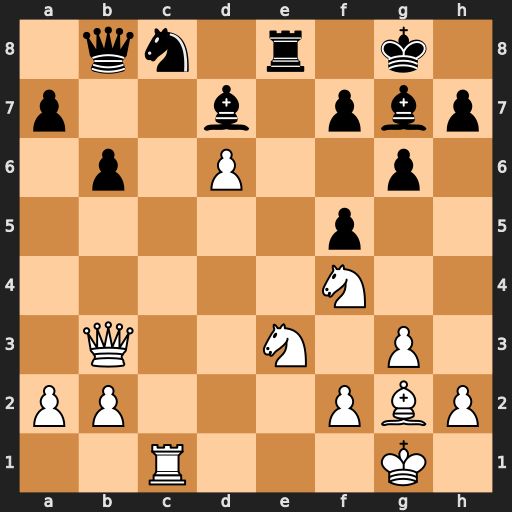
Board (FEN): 1qn1r1k1/p2b1pbp/1p1P2p1/5p2/5N2/1Q2N1P1/PP3PBP/2R3K1
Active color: w
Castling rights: -
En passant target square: -
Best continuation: Rc7 Rd8 Bc6 Nxd6 Rxd7 Rxd7 Bxd7